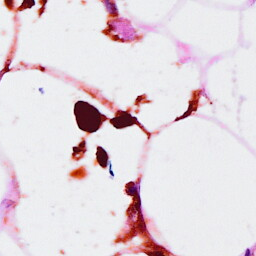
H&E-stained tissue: Breast